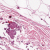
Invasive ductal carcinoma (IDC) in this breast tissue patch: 0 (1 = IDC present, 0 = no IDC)